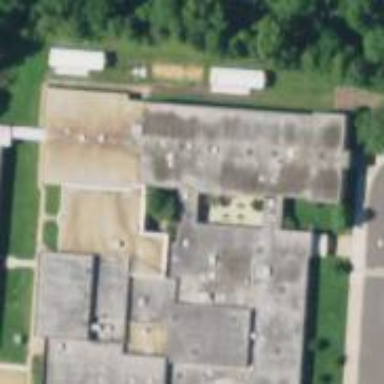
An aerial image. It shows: School.